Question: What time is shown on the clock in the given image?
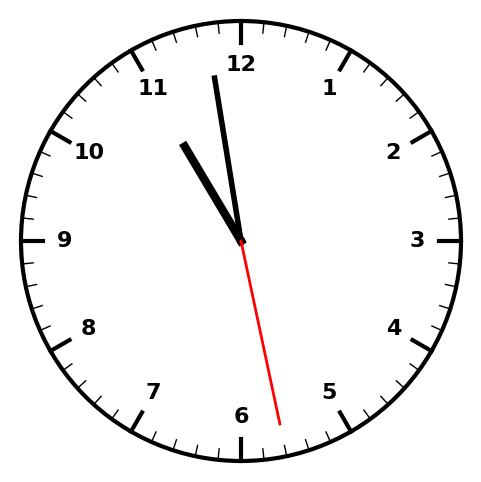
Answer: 10:58:28